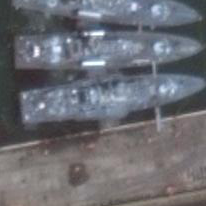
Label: combat